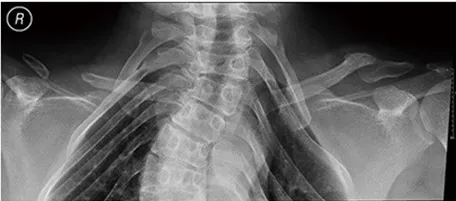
(B) Chest x-ray of father: cone-shaped chest, fragmented clavicles, scoliosis.
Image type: radiology (x_ray)